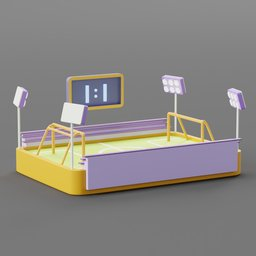
Label: decoration